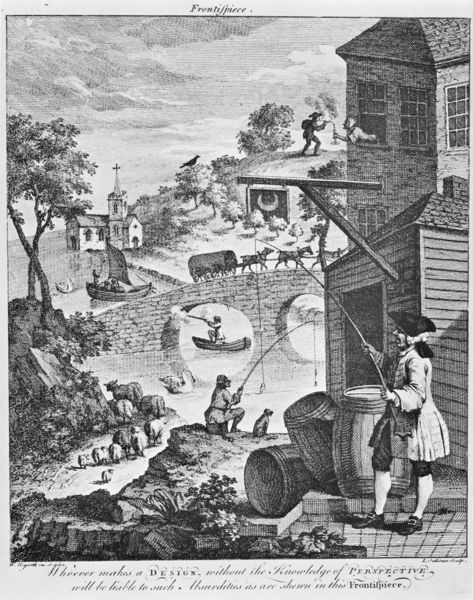
Titel: Satire on false perspective
Künstler: William Hogarth
Institution: Sammlung Hogarth’s, Kat. Nr. 239
Schlagwörter: baum, himmel, mann, wasser, wolken, fenster, hut, raum, zeichnung, haus, hund, häuser, kühe, brücke, kirche, england, boot, boote, pferde, turm, schrift, segel, schwan, perspektive, grafik, herde, wagen, kerze, surreal, spiel, schild, druck, sichel, radierung, stich, angel, fass, gewehr, fässer, rabe, pferdegespann, kupferstich, gespann, schafe, illusion, jagen, angler, perde, tonne, spitzhut, krähe, falsch, hogarth